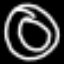
Label: donut